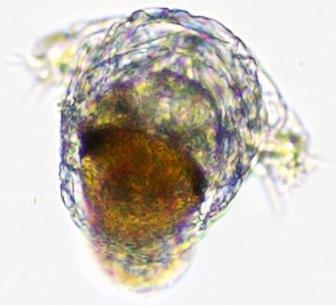
Label: Zooplankton